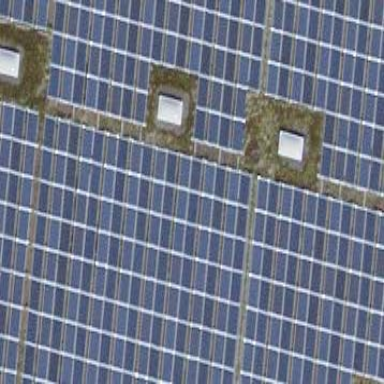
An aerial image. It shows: Solar power generator.